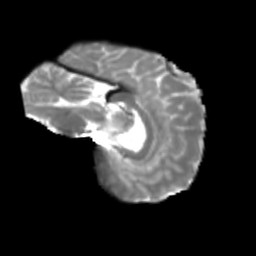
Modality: T2w
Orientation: sagittal
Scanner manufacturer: siemens
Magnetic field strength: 3 T
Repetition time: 4 s
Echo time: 0.0594 s